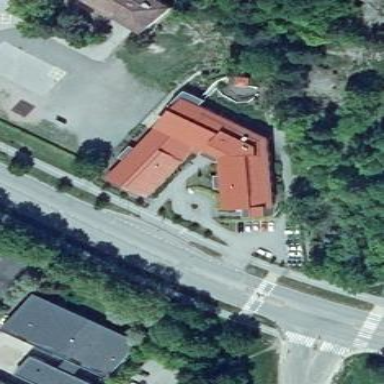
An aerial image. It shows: Nursing home.